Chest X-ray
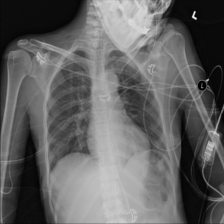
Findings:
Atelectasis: negative
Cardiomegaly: negative
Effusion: negative
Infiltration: negative
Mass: negative
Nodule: negative
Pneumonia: negative
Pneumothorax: negative
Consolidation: negative
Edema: negative
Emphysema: negative
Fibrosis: negative
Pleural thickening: negative
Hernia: negative